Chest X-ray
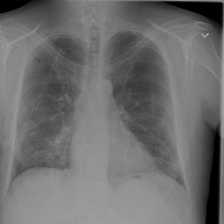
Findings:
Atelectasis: negative
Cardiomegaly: negative
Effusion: negative
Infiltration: negative
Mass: negative
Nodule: negative
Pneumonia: negative
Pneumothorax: positive
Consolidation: negative
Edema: negative
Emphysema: positive
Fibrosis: negative
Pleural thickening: negative
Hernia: negative